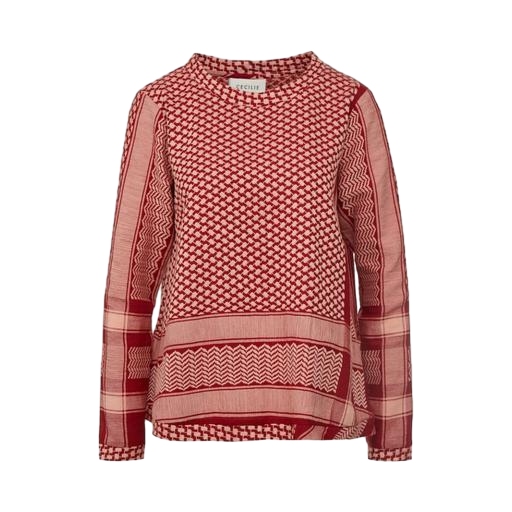
red maison kitsunã© women's check, red patterned tee, red and white checkered and long sleeves, white background